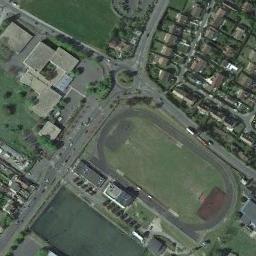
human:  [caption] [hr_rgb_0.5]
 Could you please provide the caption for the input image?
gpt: There are numerous buildings beside the ground track field .

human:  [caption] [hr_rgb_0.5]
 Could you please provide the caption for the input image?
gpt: The ground track field is between a lawn and some houses arranged neatly .

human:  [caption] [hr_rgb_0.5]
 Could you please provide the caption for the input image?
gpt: There is a track and field at the bottom of the picture .

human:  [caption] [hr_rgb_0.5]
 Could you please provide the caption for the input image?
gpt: There is a road between the track and field and the residential area and the lawn, And there is a lot of vegetation around .

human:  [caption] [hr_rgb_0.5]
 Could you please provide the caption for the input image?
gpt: There are many buildings around the ground track field with a black track .